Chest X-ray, PA view. Patient: 44 years old, sex M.
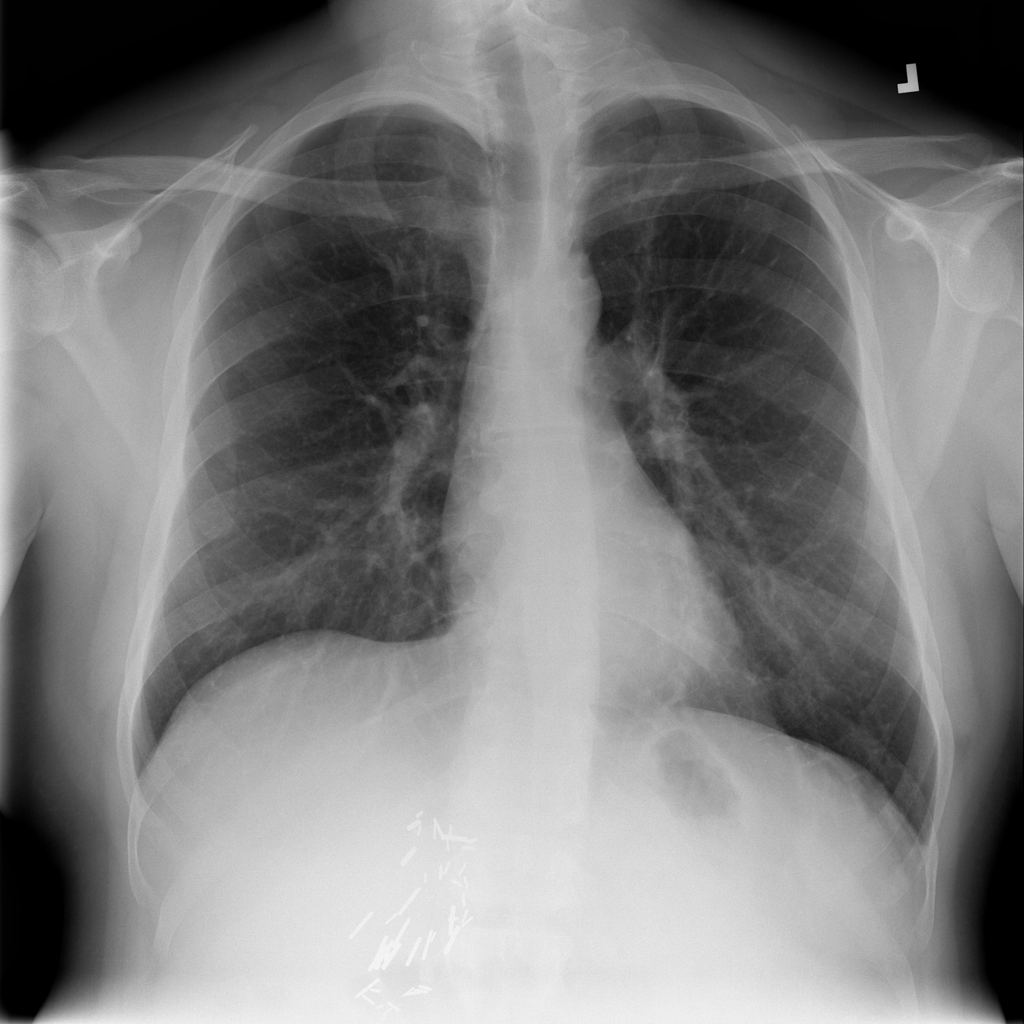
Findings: No Finding